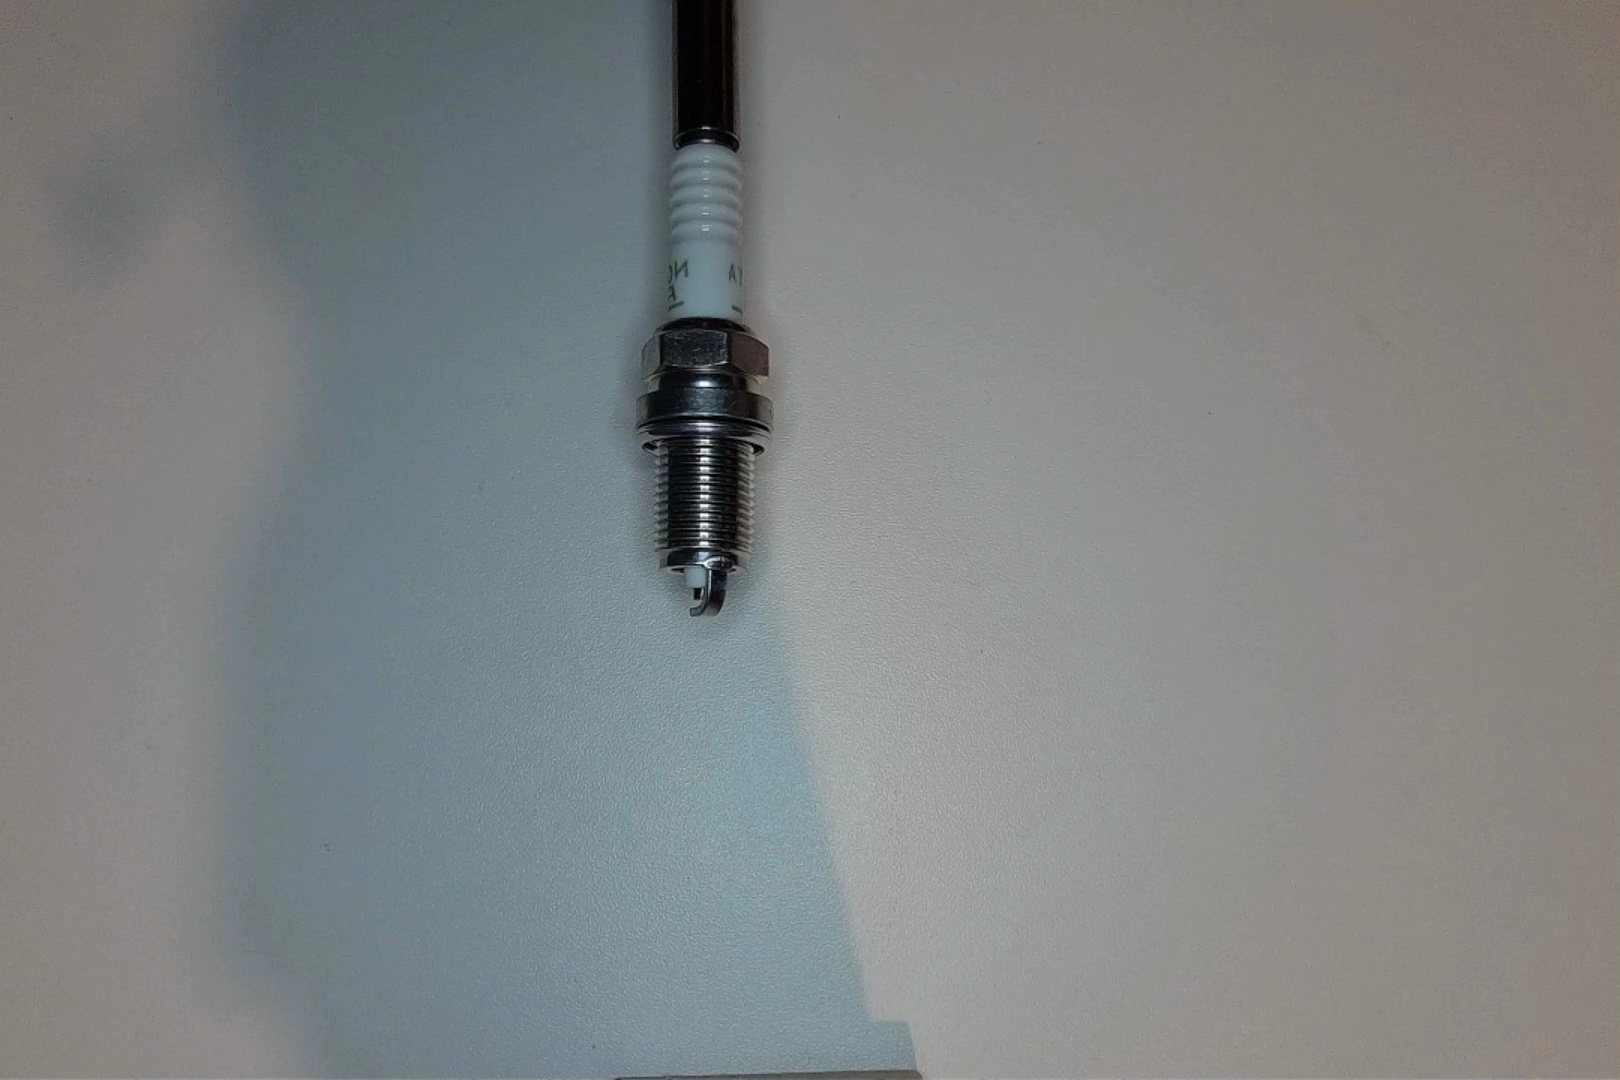
Label: no anomaly